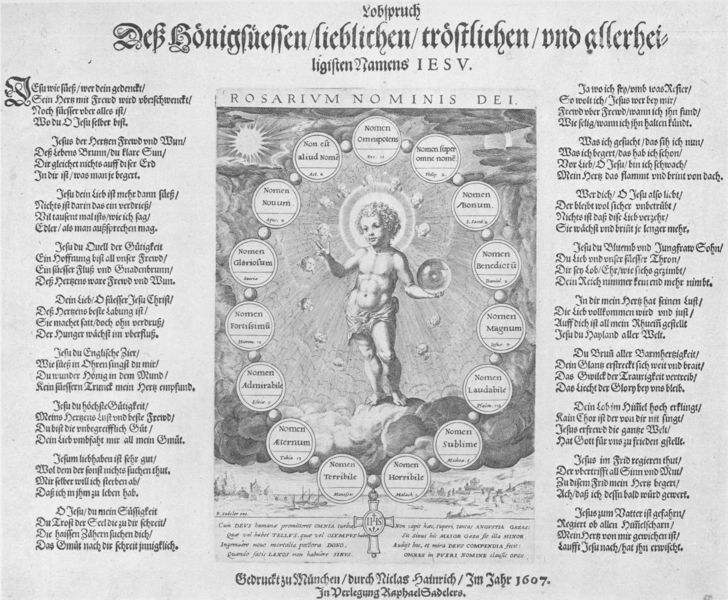
Titel: Lobspruch Deß Hönigsüessen/ lieblichen/ ... Namens I E S V.
Künstler: Raphael d. Ä. Sadeler
Standort: Wolfenbüttel
Institution: Herzog August Bibliothek
Schlagwörter: akt, berg, gott, himmel, körper, mann, nackt, weiß, wolken, stadt, grau, mitte, schwarz, zeichen, alt, kappe, bibel, kragen, rahmen, bild, bildnis, hände, porträt, erde, kirche, sonne, mantel, kind, blatt, locken, renaissance, kreis, oval, rund, engel, putto, schiffe, schrift, liebe, papier, kette, grafik, graphik, spalten, rand, masten, deutsch, nabel, bauch, mond, knabe, lendentuch, buch, medaillon, glaube, kreuz, religion, münchen, strahlen, druck, schraffur, radierung, stich, titel, seite, illustration, schwarzweiß, text, zeitschrift, zeitung, kreise, überschrift, kugel, kugeln, gebet, namen, buchdruck, heiligenschein, leib, nimbus, christus, jesus, antik, christlich, mittelalter, wams, gedicht, gebote, zeilen, emblem, heilig, kupferstich, rosenkranz, gloriole, welt, strophen, verse, christentum, altdeutsch, zwölf, lied, latein, jesuskind, einblattdruck, heinrich, umschrift, drucl, tect, lieb, lieblich, buchmalerei, druckschrift, majuskel, glaskugel, heiliegenschein, jonglieren, lobspruch, patenbrief, weltenkugel, einblatt, illustation, 15, 1607, rosarium, sytterli, kristallkugel, tröstlich, iesv, niclas